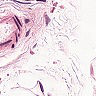
Metastatic tissue present: no